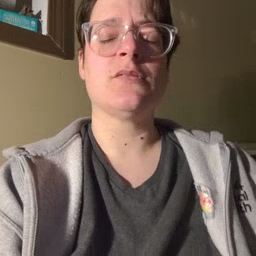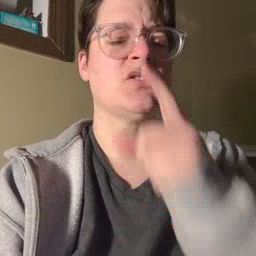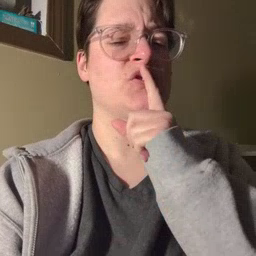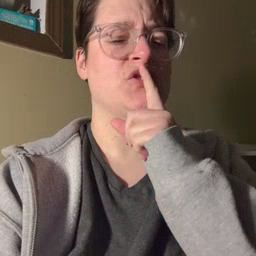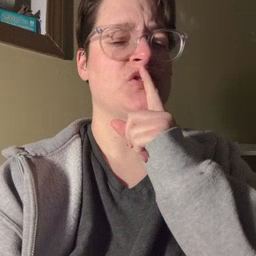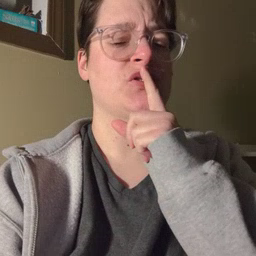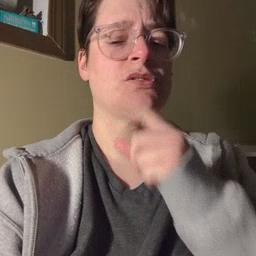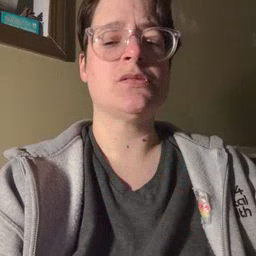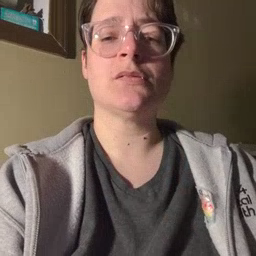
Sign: shhh